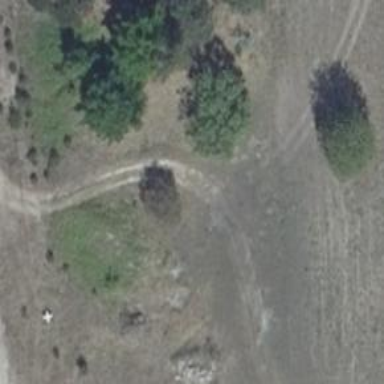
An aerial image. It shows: Grassy track road with grade 4 track type.